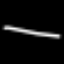
Label: line